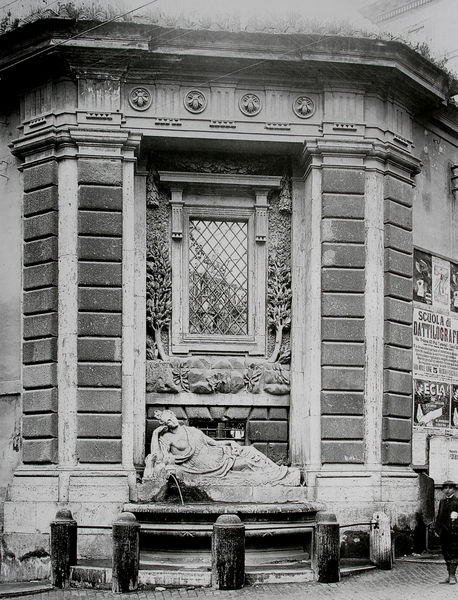
Titel: Brunnen bei Quatro Fontane neben dem Palazzo Barberini
Künstler: Pietro da Cortona
Standort: Rom
Institution: Quattro Fontane
Schlagwörter: hand, mann, wasser, weiß, bäume, stadt, fenster, frau, grau, marmor, pfeiler, schwarz, strasse, säulen, gebäude, gras, haus, weg, zaun, ornament, wand, architektur, barock, mensch, rahmen, sockel, stein, steine, gitter, kirche, boden, figur, gewand, haare, kind, klassizismus, pflanzen, brunnen, skulptur, statue, relief, ecke, liegen, fassade, italien, pflaster, mauer, fußgänger, platz, werbung, bank, pilaster, treppe, jugendstil, detail, ornamente, verzierung, stuck, stufen, plastik, liegend, aufstützen, bienen, betrachter, pfosten, foto, fotografie, photographie, rechtecke, erker, fugen, überdachung, knabe, medaillon, passant, denkmal, mauerwerk, liegende, schwarz-weiss, gehweg, kreise, plakat, reklame, göttin, bleiglas, rom, photo, poster, fries, rustika, sims, gesims, eck, mauern, gitterfenster, antik, manierismus, florenz, tempel, pavillon, stange, wien, fotographie, bau, grabmal, gebälk, lager, photografie, lisenen, plakate, aufriss, poller, metope, verdachung, freis, fenseter, ligen, begrenzung, hauseck, quirinale, liegefigur, hausecke, abgesperrt, trygliephe, gesimt, göötin, trigliefe, pylon, 1910, eckfenster